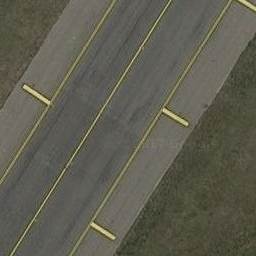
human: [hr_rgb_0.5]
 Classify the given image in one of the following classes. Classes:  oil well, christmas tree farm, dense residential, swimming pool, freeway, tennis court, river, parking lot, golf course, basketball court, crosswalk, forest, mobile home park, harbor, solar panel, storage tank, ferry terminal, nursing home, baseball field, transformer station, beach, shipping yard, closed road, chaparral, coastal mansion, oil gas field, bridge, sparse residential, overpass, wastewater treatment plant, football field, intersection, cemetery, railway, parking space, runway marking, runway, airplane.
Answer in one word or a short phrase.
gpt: runway marking